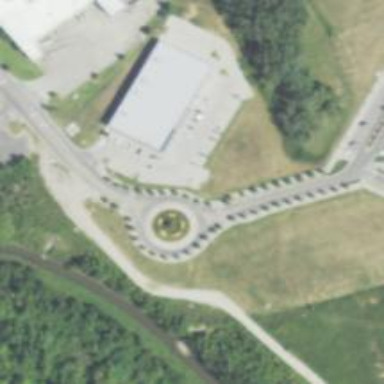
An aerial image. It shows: Unclassified road featuring roundabout.